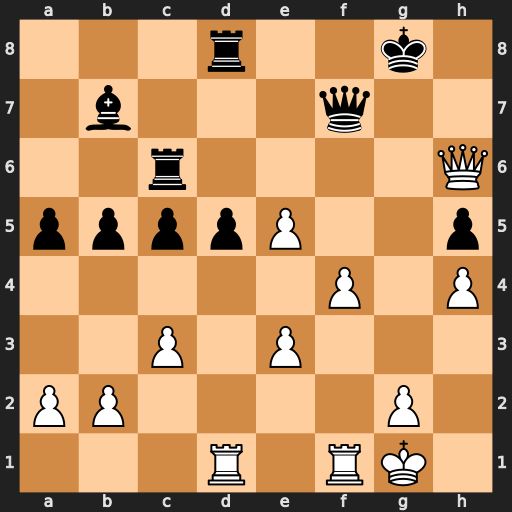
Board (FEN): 3r2k1/1b3q2/2r4Q/ppppP2p/5P1P/2P1P3/PP4P1/3R1RK1
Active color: w
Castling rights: -
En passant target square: -
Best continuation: Qg5+ Rg6 Qxd8+